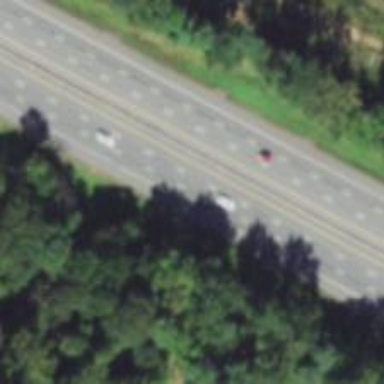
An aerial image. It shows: Asphalt motorway.